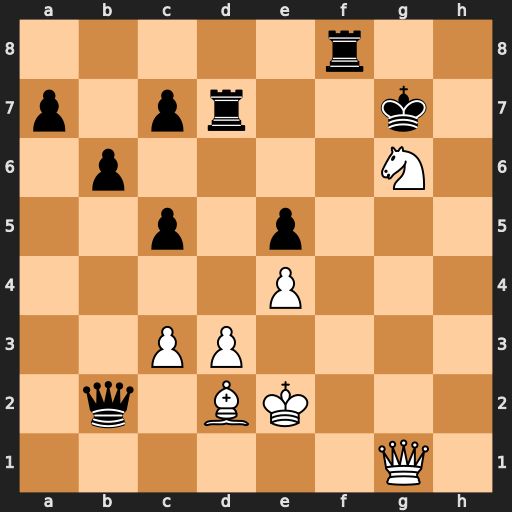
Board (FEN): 5r2/p1pr2k1/1p4N1/2p1p3/4P3/2PP4/1q1BK3/6Q1
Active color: w
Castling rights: -
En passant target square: -
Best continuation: Nxe5+ Kh8 Nxd7